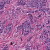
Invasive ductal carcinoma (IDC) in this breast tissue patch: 1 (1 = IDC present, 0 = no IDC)